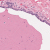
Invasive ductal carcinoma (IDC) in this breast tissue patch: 0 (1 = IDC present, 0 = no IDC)